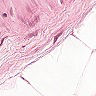
Metastatic tissue present: no